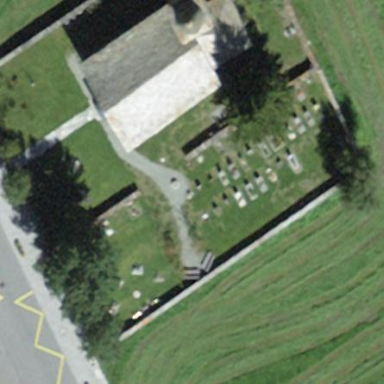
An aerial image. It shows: Grave yard.